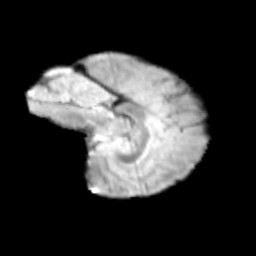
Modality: T2w
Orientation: sagittal
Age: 13
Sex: female
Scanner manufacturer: siemens
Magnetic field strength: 3 T
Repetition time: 3.8 s
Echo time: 0.07 s